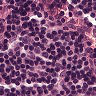
Metastatic tissue present: no